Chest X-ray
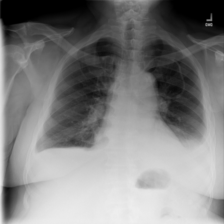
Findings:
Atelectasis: negative
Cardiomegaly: negative
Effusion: positive
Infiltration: positive
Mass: negative
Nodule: negative
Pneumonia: negative
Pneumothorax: negative
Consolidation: negative
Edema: negative
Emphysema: negative
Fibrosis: negative
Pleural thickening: negative
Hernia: negative